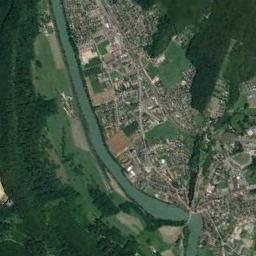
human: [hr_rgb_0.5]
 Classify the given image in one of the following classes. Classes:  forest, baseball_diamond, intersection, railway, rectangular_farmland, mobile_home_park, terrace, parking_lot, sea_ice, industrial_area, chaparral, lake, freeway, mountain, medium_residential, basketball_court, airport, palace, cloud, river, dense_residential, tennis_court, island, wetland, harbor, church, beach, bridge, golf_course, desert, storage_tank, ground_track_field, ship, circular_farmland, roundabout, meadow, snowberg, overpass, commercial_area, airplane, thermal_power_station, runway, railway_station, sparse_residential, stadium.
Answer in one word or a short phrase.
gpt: river